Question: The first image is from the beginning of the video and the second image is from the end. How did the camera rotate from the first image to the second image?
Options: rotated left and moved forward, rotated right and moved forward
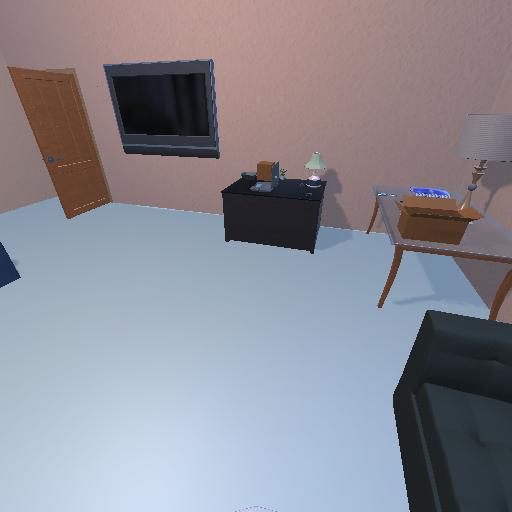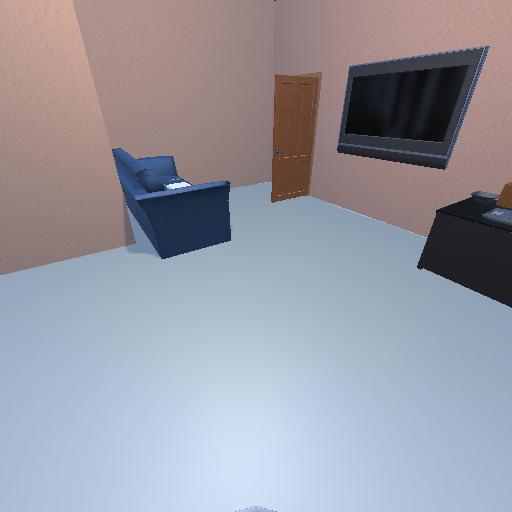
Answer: rotated left and moved forward